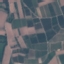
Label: PermanentCrop